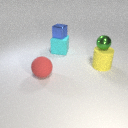
large yellow rubber cylinder to the right of large cyan rubber cube